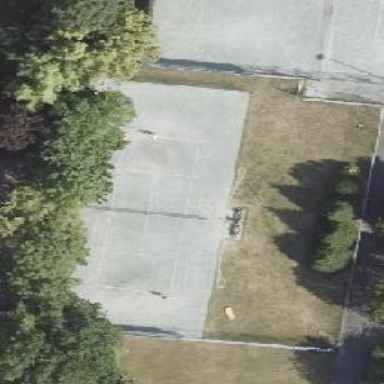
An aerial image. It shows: Tennis court on the leisure land pitch.